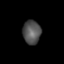
Tissue: lung
Cell type: T cells
Senescence score: 0.2371
Nuclear area (px): 422
Mean DAPI intensity: 80.595